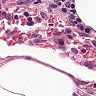
Metastatic tissue present: no